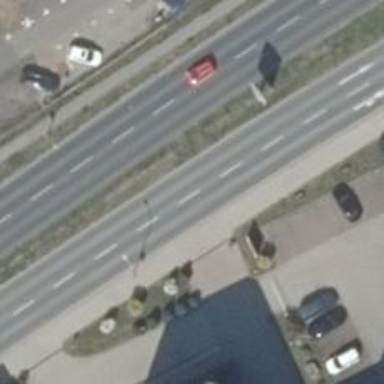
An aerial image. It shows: Primary road with asphalt surface.